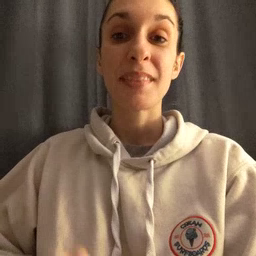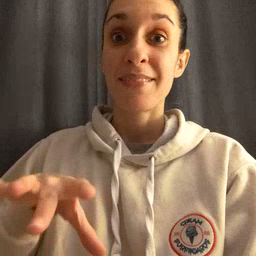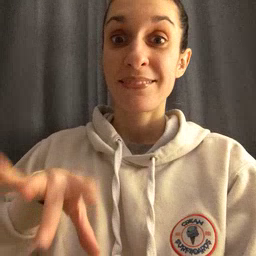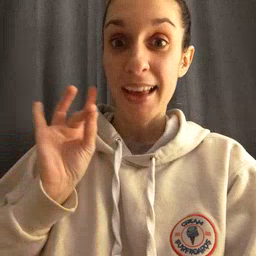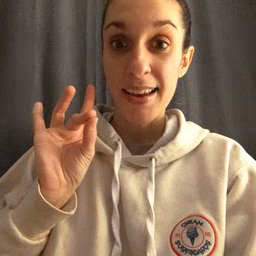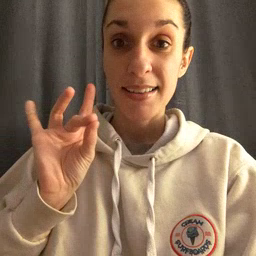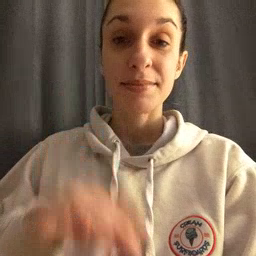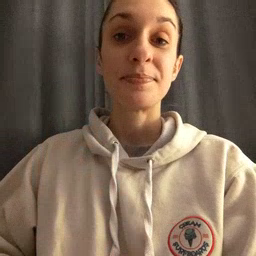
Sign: find